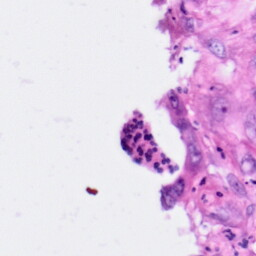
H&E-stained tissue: Pancreatic